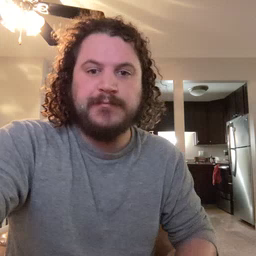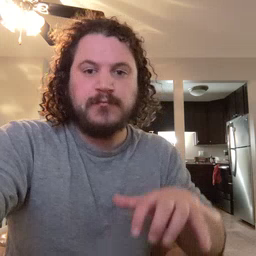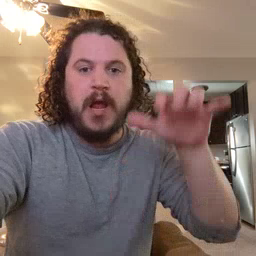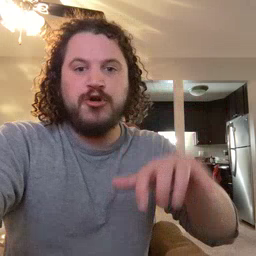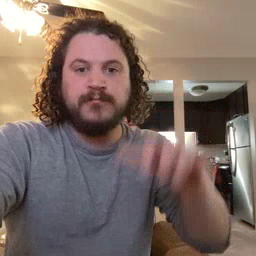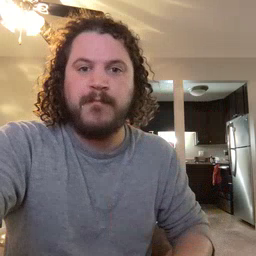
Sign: alligator